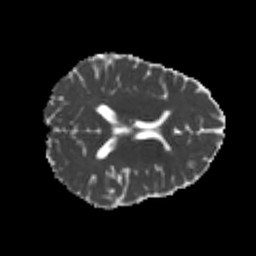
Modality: MD
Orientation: axial
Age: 20
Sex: female
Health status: healthy
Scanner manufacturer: philips
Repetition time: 7.39 s
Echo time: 0.08599 s